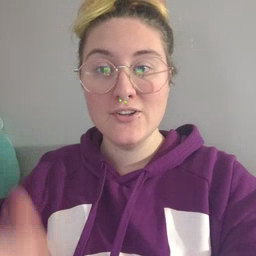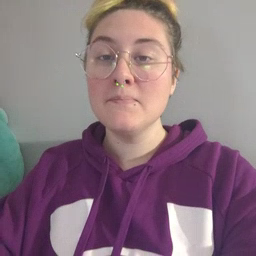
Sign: better